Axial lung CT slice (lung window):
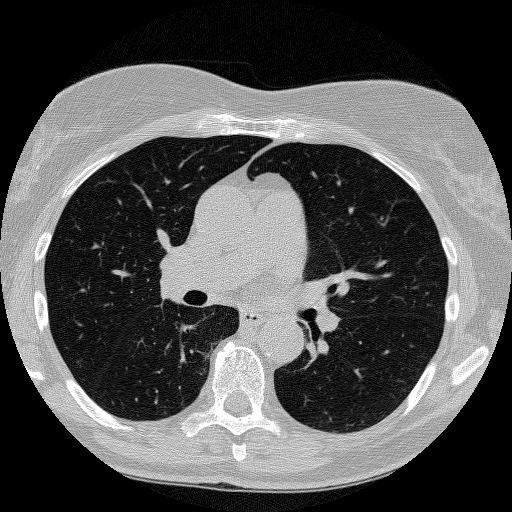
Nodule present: no